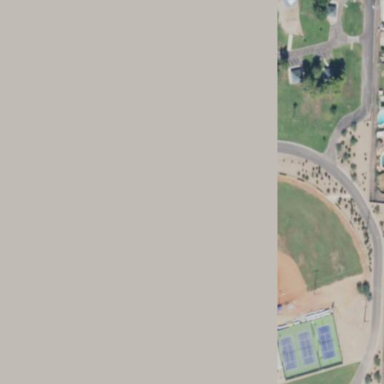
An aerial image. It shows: Baseball pitch for leisure and sports activities.